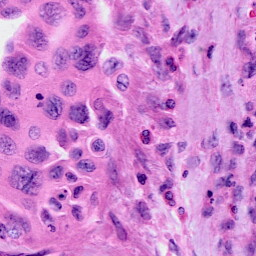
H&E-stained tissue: Cervix